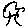
Label: tree